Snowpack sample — Buffalo Mountain, Silverthorne, Colorado, USA (2/22/26, 2:02 PM MST)
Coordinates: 39.622, -106.113
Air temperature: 33 °F
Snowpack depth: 63 cm
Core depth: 50 cm
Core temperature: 28.4 °F
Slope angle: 11°, slope face: 116°
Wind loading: low
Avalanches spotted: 0
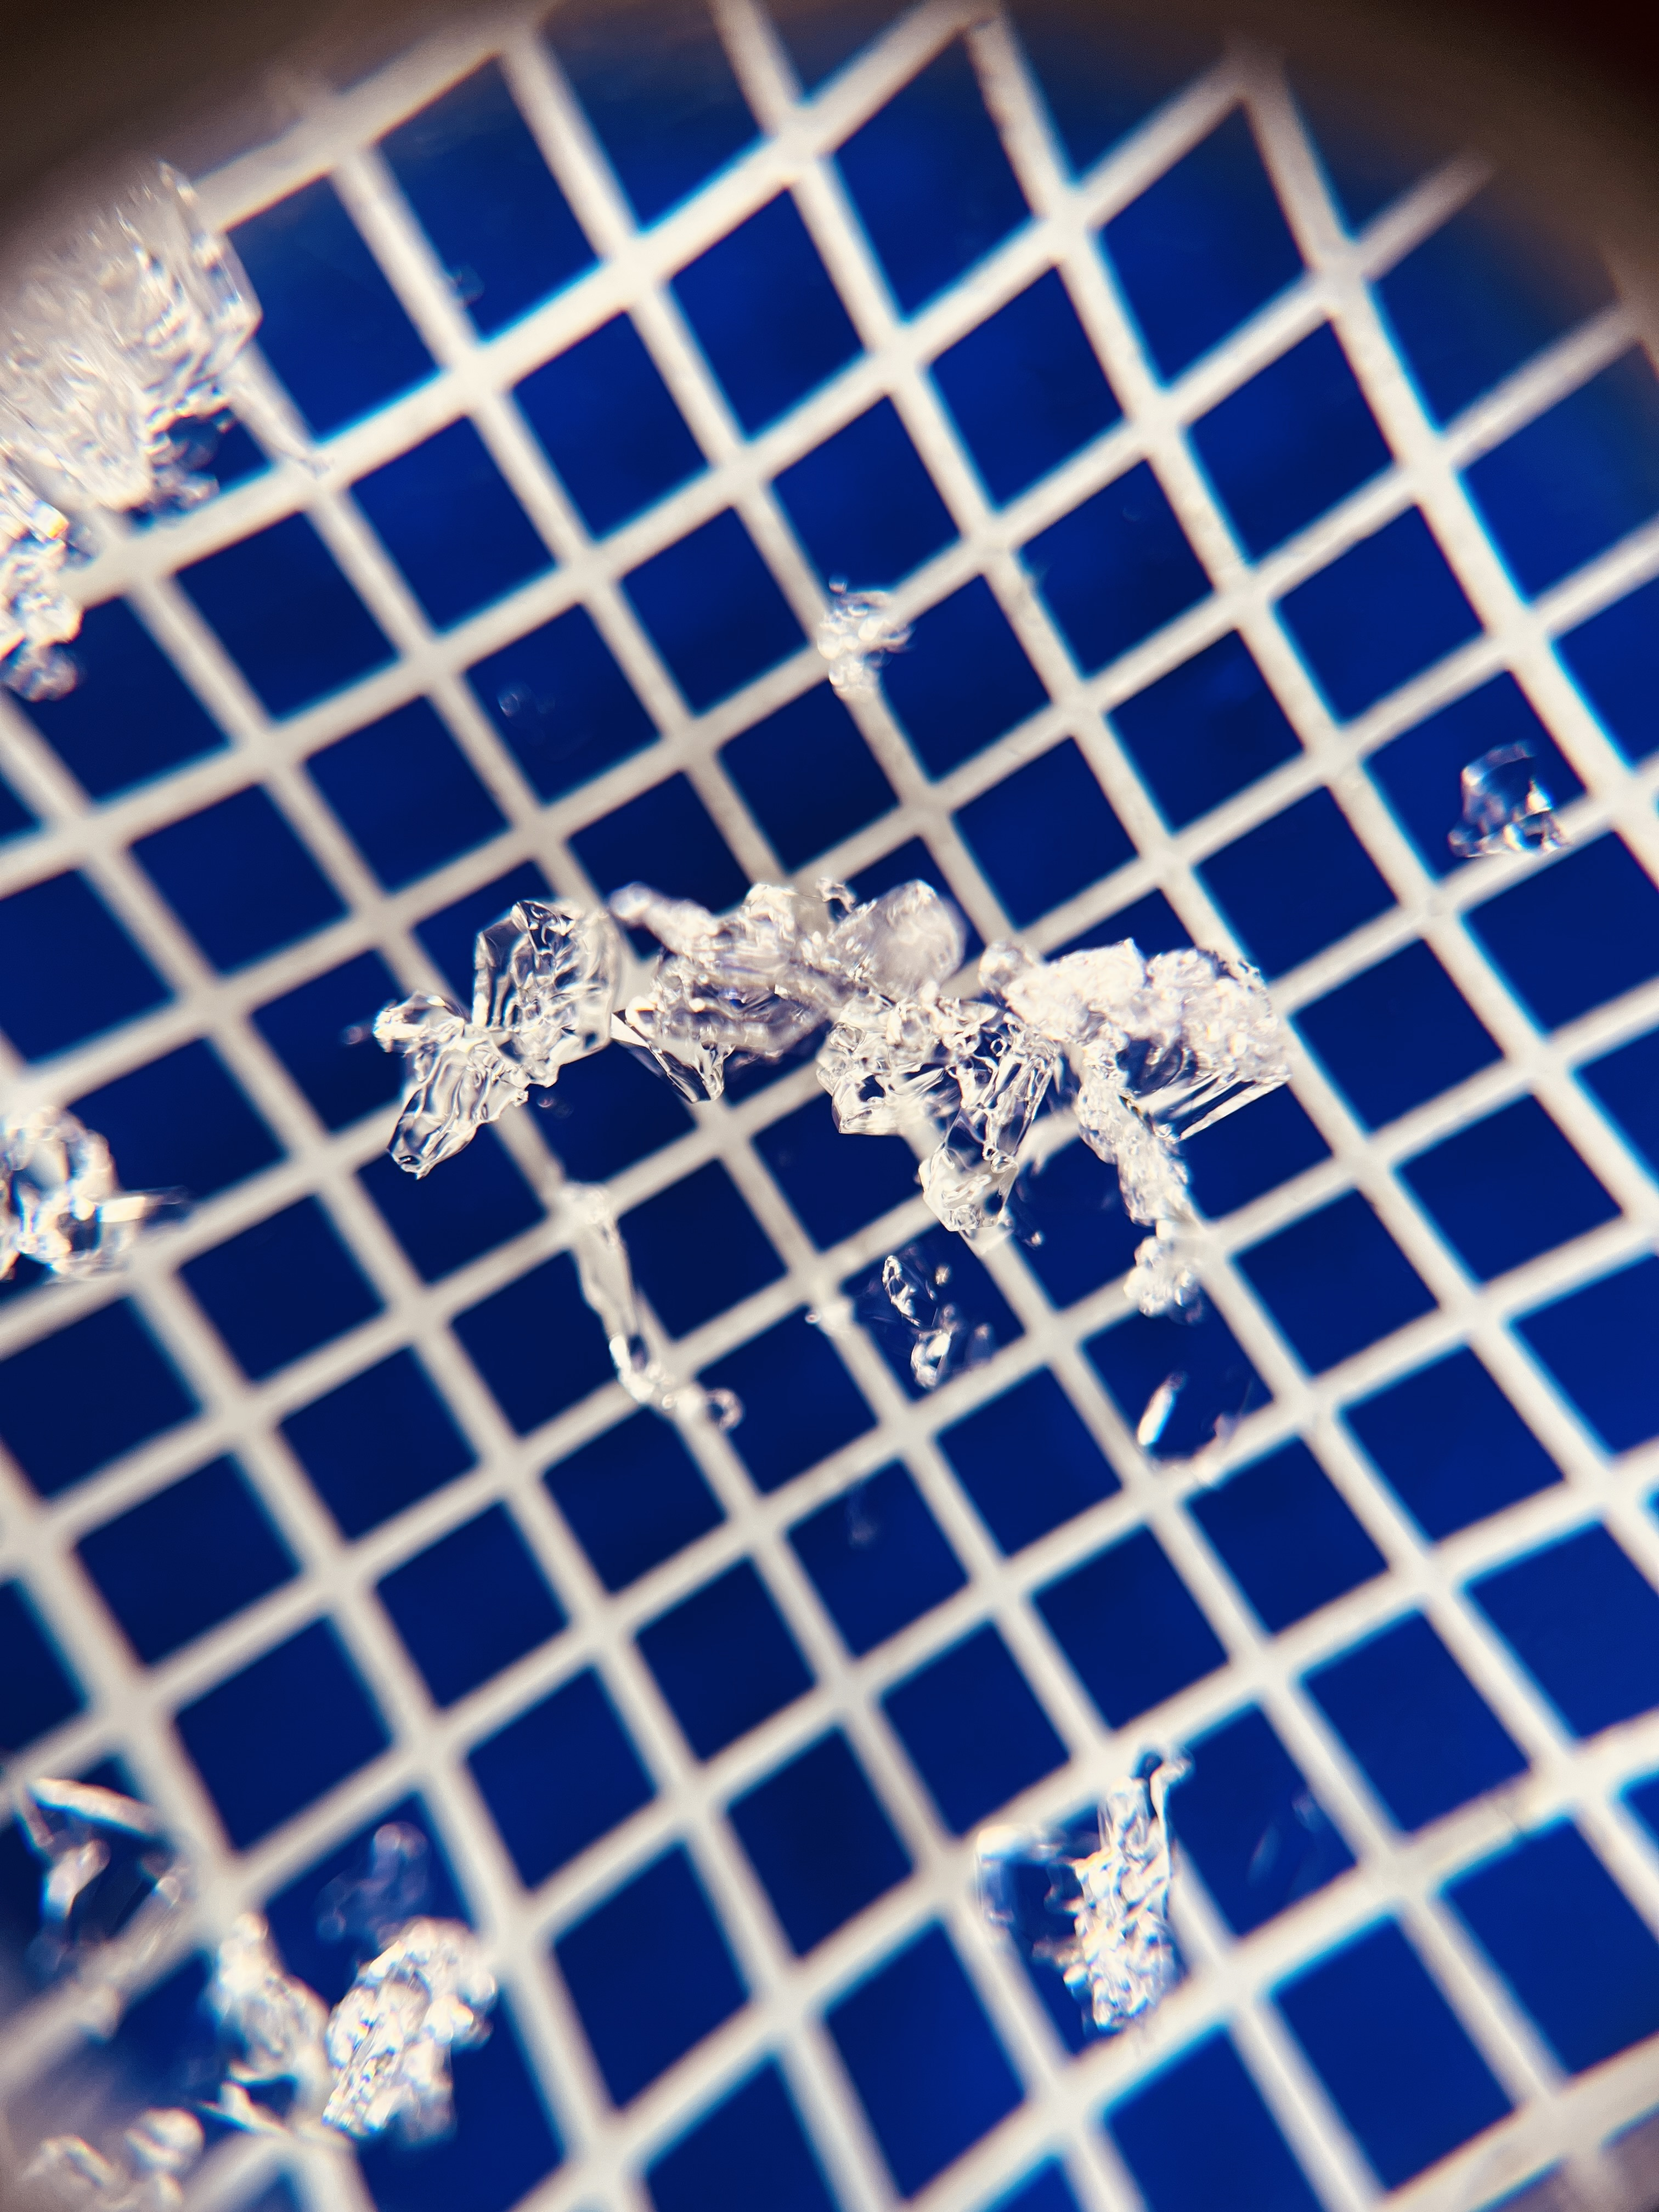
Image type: magnified_profile
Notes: In a firebreak similar to site 1, minimal wind loading with no spotted avalanches (not many faces in view though)